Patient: sex M, age 37
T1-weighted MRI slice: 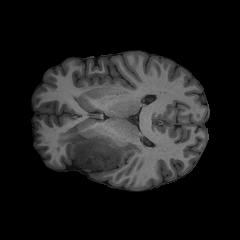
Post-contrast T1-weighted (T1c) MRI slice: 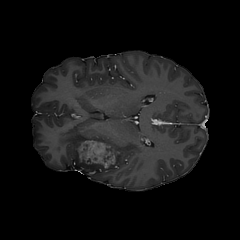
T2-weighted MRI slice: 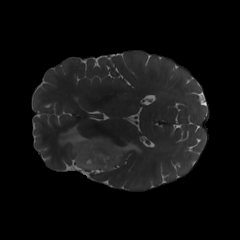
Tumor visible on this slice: yes
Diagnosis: Astrocytoma, IDH-mutant
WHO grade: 4